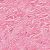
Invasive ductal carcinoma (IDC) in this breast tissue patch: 0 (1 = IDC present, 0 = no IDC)